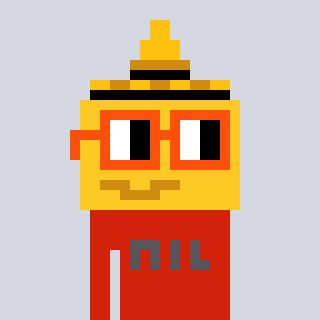
a pixel art character with square orange glasses, a mustard-shaped head and a red-colored body on a cool background